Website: bh-photo
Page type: customer-info-address
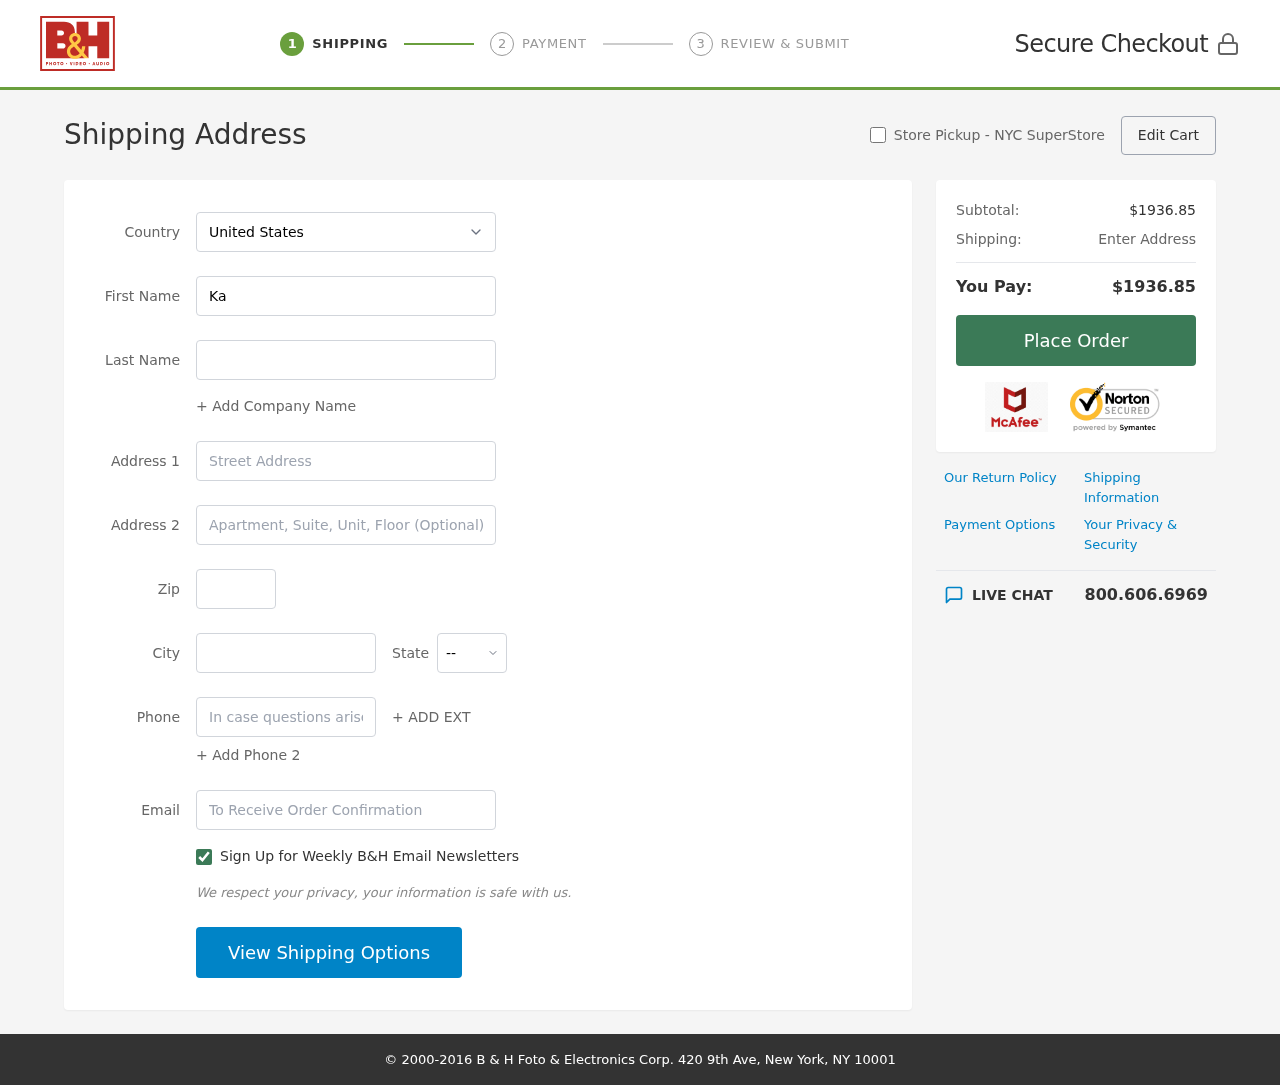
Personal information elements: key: PII_CITY
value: Collierberg
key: PII_COUNTRY
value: United States
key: PII_EMAIL
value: karen.roberts@gmail.com
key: PII_FIRSTNAME
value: Karen
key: PII_LASTNAME
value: Roberts
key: PII_PHONE
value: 9859730239
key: PII_POSTCODE
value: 92492
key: PII_STATE_ABBR
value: NV
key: PII_STREET
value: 685 Brittany Lodge Apt. 758
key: PII_STREET2
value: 34839 Jennifer Common Suite 567
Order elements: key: ORDER_SUBTOTAL
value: $1936.85
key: ORDER_TOTAL
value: $1936.85